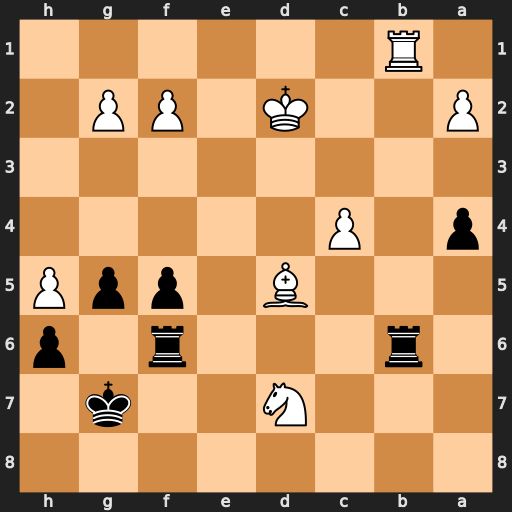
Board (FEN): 8/3N2k1/1r3r1p/3B1ppP/p1P5/8/P2K1PP1/1R6
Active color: b
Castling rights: -
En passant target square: -
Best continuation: Rxb1 Nxf6 Kxf6